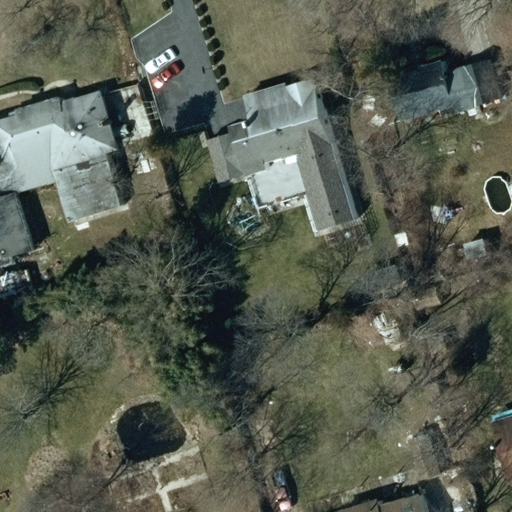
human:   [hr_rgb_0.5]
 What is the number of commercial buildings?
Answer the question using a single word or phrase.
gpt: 0

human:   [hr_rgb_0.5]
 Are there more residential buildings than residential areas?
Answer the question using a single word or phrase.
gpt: yes

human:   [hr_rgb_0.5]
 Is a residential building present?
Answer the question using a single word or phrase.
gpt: yes

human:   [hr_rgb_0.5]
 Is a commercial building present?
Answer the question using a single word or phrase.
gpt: no

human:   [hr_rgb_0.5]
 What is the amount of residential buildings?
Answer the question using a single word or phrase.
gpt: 5

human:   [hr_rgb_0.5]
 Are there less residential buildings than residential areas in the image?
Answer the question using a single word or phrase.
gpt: no

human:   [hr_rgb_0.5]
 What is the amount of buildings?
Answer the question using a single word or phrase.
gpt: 6

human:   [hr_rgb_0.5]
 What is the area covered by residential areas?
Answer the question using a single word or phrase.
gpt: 10619m2

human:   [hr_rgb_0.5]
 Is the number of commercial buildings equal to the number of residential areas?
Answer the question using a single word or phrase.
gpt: no

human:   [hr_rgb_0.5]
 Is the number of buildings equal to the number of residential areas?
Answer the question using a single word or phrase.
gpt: no

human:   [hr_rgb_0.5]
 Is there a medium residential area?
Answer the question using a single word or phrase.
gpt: no

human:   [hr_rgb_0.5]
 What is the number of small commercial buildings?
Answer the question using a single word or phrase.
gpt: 0

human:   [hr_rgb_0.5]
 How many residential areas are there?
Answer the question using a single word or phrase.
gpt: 1

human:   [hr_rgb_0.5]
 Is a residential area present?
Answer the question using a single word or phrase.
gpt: yes

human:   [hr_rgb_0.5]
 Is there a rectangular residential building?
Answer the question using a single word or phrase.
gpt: yes

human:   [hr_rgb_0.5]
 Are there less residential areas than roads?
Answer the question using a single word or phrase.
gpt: no

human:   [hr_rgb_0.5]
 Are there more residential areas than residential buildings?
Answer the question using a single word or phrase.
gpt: no

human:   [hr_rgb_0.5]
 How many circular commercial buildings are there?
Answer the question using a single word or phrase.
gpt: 0

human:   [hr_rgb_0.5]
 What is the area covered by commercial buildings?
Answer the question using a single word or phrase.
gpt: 0m2

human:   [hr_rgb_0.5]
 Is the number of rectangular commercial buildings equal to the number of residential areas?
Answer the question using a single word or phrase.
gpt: no

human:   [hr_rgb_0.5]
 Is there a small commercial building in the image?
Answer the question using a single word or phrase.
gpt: no

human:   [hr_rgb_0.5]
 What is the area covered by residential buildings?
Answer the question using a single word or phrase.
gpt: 863m2

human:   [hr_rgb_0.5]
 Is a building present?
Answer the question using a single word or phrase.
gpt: yes

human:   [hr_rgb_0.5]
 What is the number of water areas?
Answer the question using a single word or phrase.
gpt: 0

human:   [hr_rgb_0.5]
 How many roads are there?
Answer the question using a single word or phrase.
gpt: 0

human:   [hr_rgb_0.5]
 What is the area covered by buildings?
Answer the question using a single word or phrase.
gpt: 905m2

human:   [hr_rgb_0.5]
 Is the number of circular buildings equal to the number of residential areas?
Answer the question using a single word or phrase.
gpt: no

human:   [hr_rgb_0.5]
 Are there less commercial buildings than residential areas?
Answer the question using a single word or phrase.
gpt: yes

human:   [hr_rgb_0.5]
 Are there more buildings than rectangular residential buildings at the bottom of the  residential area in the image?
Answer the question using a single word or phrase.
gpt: yes

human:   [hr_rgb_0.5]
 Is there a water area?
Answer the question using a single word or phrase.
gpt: no

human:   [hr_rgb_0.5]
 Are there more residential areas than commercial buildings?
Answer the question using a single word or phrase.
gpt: yes

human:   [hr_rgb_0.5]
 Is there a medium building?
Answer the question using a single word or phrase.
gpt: yes

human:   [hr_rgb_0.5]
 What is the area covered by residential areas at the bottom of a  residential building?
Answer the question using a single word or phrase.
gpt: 0m2

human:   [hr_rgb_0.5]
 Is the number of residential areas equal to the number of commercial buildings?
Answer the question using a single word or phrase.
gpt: no

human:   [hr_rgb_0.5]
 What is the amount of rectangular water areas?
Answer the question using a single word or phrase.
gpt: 0

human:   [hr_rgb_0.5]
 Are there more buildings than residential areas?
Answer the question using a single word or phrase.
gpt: yes

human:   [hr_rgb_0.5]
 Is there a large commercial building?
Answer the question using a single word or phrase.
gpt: no

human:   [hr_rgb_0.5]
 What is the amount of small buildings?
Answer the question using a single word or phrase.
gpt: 4

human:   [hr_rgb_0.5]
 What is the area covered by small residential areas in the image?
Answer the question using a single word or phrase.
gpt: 0m2

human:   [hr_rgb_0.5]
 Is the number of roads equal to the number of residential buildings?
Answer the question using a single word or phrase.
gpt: no

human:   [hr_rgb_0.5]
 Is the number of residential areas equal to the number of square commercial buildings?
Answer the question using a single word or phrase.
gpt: no

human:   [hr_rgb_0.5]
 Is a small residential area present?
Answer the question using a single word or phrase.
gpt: no

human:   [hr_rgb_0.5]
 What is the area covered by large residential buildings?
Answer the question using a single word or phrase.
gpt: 0m2

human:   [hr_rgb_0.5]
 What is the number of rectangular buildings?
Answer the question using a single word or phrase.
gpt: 3

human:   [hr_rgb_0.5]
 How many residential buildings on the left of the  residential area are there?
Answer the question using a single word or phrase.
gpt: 0

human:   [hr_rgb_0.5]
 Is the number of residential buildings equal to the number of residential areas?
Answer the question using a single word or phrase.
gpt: no

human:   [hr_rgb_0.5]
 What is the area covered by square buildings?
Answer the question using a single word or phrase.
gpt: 0m2

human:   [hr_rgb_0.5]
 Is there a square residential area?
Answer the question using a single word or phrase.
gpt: no

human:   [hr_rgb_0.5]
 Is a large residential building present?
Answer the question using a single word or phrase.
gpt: no

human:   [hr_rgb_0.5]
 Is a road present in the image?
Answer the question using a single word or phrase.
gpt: no

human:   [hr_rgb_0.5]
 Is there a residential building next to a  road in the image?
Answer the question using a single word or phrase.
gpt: no

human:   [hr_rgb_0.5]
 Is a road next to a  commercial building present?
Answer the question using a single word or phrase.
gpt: no

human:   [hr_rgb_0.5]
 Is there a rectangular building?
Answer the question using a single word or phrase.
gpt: yes

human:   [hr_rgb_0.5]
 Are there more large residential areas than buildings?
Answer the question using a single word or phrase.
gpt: no

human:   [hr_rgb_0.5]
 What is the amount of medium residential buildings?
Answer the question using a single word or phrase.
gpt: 2

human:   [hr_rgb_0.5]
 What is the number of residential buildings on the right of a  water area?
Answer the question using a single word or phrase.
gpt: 0

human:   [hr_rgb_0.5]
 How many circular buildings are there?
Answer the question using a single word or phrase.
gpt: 0

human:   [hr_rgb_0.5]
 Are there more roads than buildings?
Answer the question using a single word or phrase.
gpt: no

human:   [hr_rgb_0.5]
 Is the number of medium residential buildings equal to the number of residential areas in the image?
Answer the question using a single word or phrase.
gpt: no

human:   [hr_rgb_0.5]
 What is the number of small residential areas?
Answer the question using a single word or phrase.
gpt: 0

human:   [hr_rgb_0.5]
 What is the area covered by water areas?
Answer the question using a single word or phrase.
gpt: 0m2

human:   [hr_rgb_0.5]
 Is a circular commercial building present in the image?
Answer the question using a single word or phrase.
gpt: no

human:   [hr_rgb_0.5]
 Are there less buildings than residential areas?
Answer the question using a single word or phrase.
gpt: no

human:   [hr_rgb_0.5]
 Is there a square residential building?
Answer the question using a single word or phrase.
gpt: no